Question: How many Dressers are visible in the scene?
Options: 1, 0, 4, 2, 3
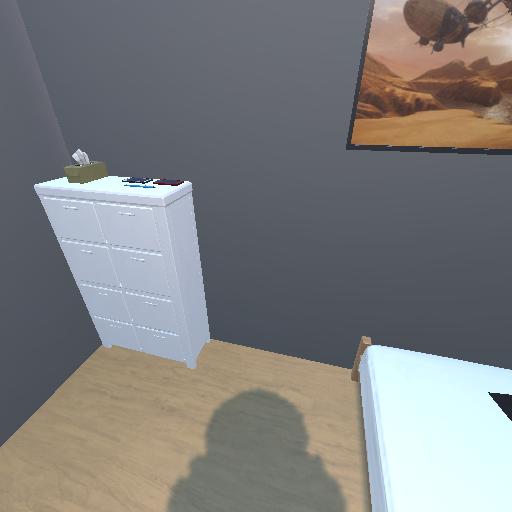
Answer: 1